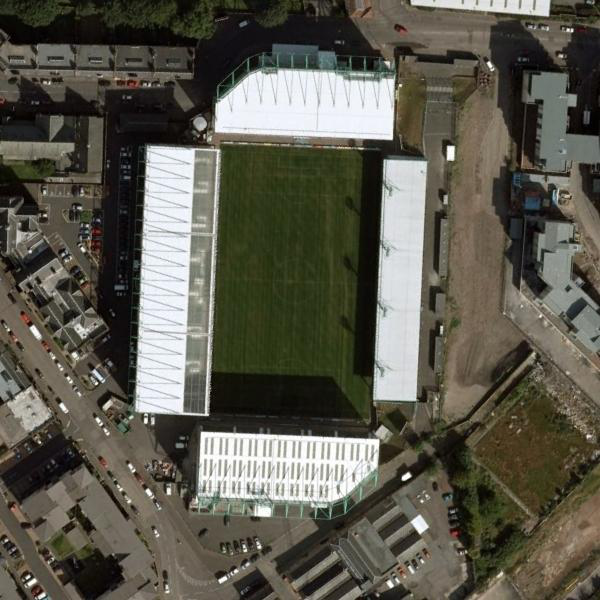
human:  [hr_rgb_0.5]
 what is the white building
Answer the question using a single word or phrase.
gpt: stadium